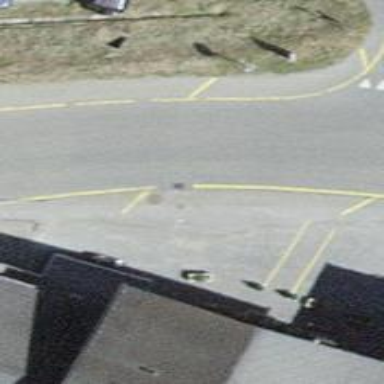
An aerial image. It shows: Zebra crossing on the road.